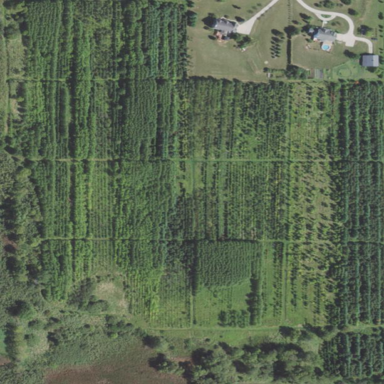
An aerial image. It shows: Plant nursery.